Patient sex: M
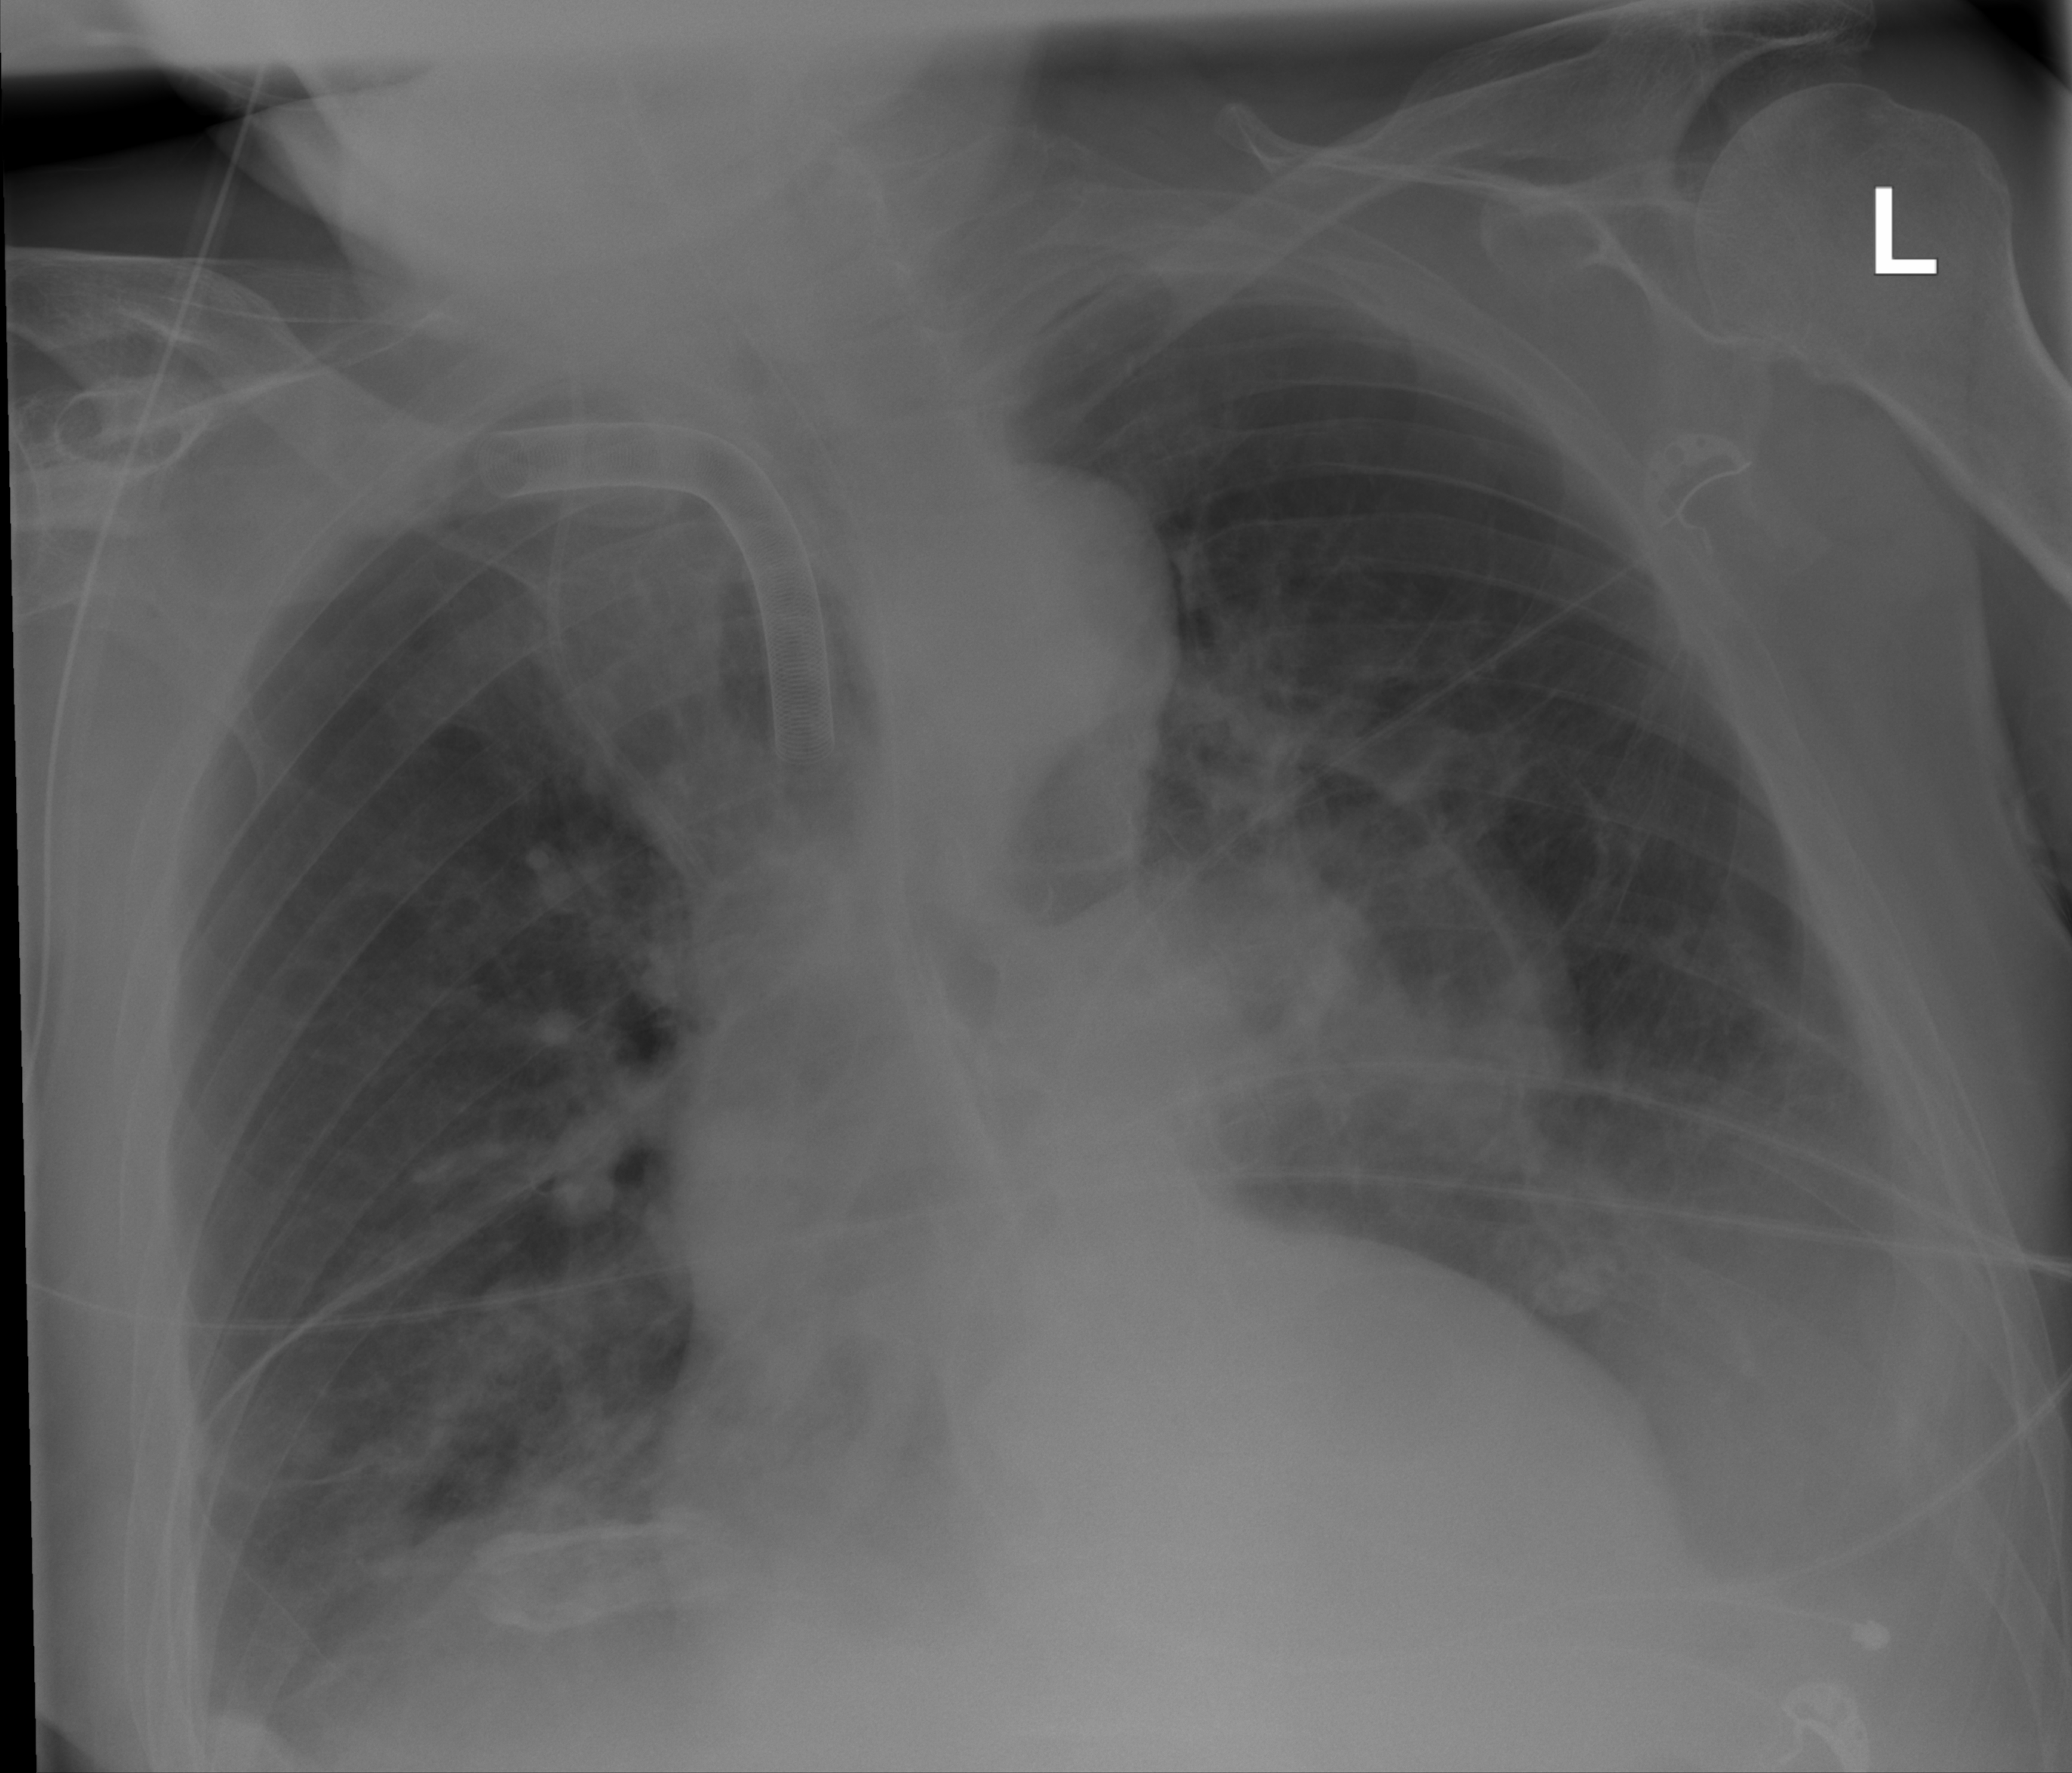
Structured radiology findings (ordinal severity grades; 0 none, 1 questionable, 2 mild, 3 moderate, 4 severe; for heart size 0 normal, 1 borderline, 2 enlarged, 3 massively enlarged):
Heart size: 2
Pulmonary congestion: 0
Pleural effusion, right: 0
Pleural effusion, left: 2
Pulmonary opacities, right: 1
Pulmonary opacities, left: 0
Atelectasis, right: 2
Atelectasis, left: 2